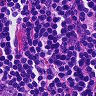
Metastatic tissue present: no